Question: As I am using KendoUI for development of my application.I have used Multiple Grid in my application.My Problem is that i want to disable the animation for filter option that is when we click on each column for filter the menu is slide down giving us various options to filter.
I want to disable the animation when i click that column for filtration that option must not slide down. Here i am adding an Image.
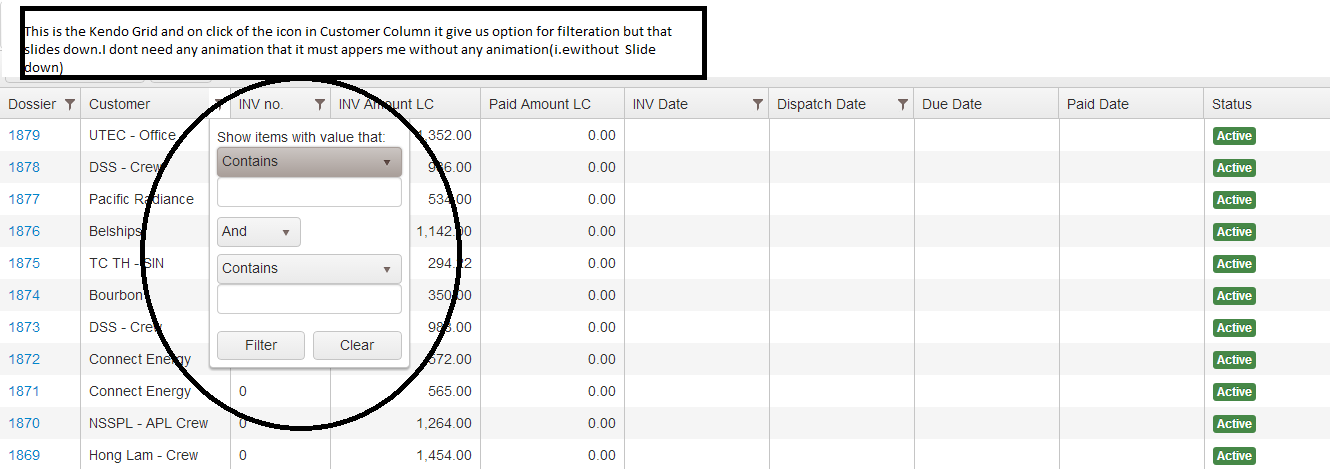
Answer: I don't think there are "official" configuration options for this.
You can disable it for all popups like this:
'''
kendo.ui.Popup.fn.options.animation.open.duration = 0;
kendo.ui.Popup.fn.options.animation.close.duration = 0;
'''
(<URL>
Note that this will affect other widgets as well (e.g. the dropdowns inside the filter menu), so you may need to explicitly set the animation config for those if you need it.
An alterative would be to set the animation for all filter menus (there is one per column), for example like this:
'''
$(".k-grid-header").find("th").each(function () {
var menu = $(this).data("kendoFilterMenu");
var init = menu._init;
menu._init = function () {
init.apply(this, arguments);
this.popup.options.animation.open.duration = 0;
this.popup.options.animation.close.duration = 0;
};
});
'''
(<URL>